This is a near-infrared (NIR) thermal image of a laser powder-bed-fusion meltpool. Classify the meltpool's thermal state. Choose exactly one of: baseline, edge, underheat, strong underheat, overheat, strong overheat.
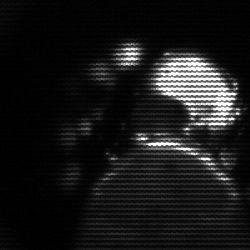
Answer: edge